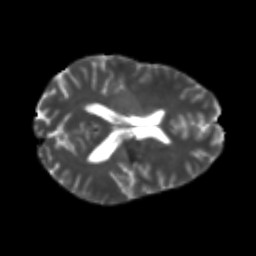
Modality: T2w
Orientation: axial
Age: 26
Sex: male
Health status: healthy
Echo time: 0.074 s